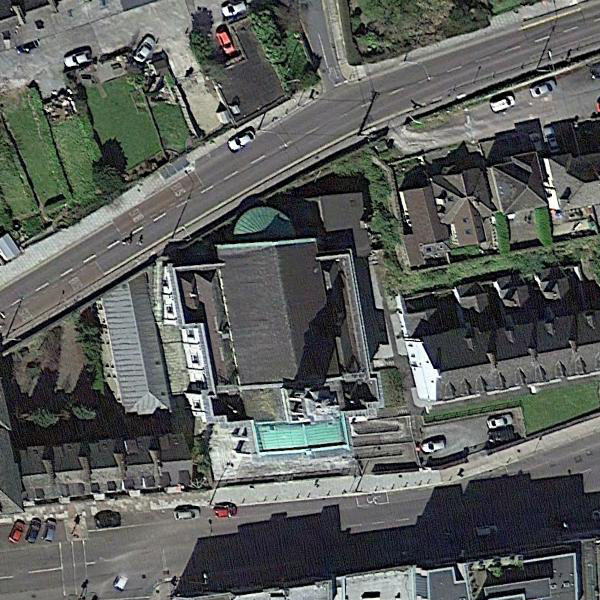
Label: Church